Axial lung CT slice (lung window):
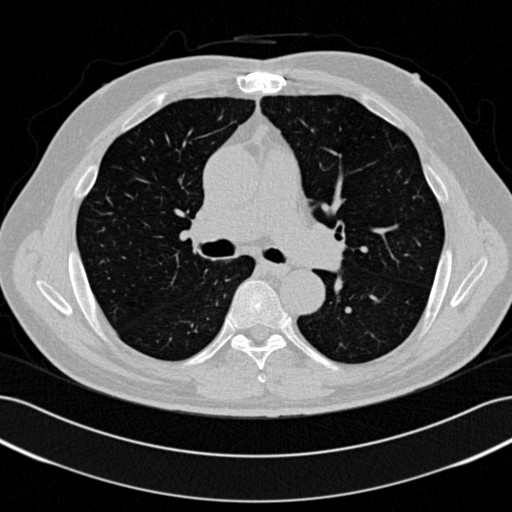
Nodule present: no